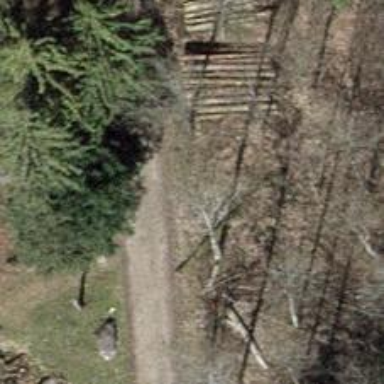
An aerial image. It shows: Path with grass and gravel surface.